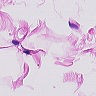
Metastatic tissue present: no